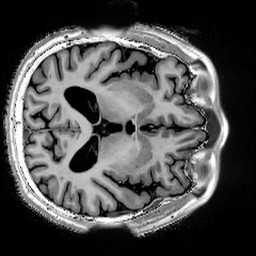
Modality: T1w
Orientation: axial
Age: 58
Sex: male
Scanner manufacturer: siemens
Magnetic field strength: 3 T
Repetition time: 5 s
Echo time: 0.00298 s